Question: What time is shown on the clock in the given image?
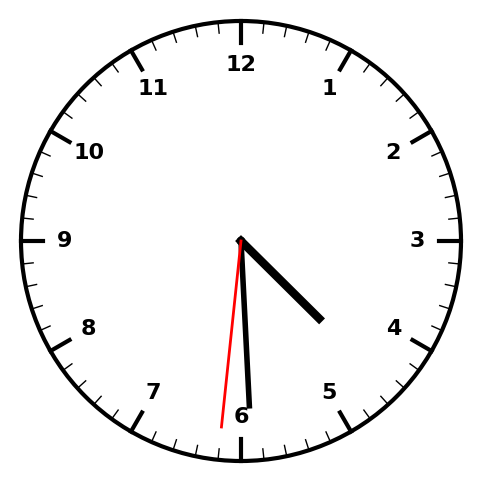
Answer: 04:29:31